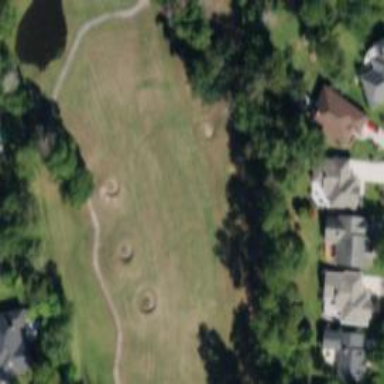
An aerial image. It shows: View of golf hole.